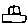
Label: car